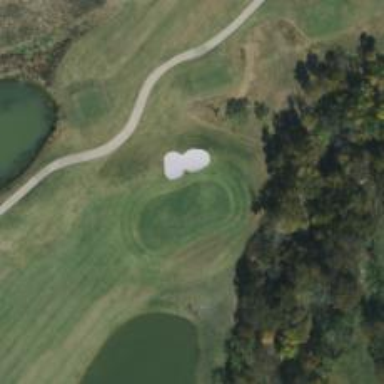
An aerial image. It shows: Golf hole.